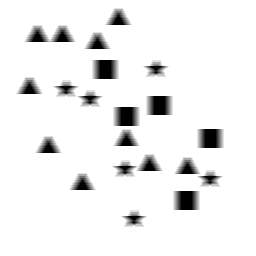
Squares: 5
Triangles: 10
Stars: 6
Total shapes: 21